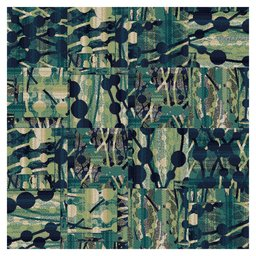
Label: decoration